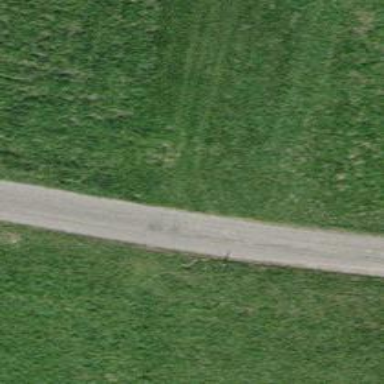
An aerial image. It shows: Paved track with grade1 quality.